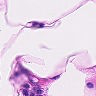
Metastatic tissue present: no